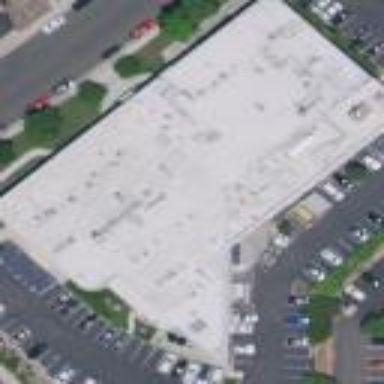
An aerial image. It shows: Industrial building.